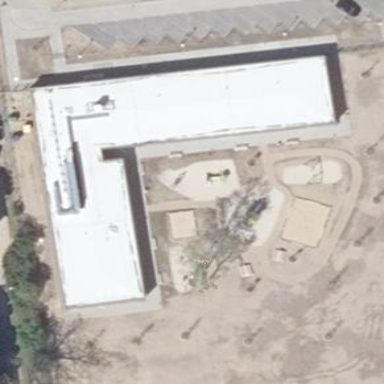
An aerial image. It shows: Flat-roofed kindergarten building.